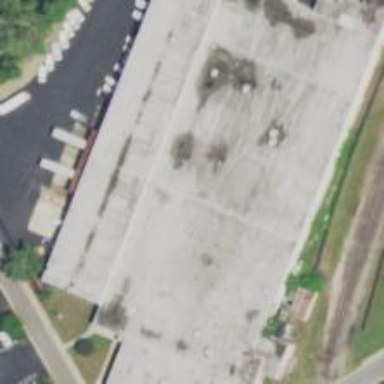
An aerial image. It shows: Industrial building.